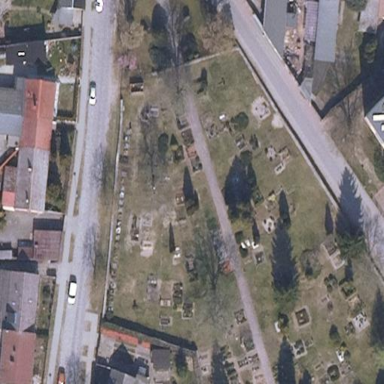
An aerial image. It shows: Cemetery.